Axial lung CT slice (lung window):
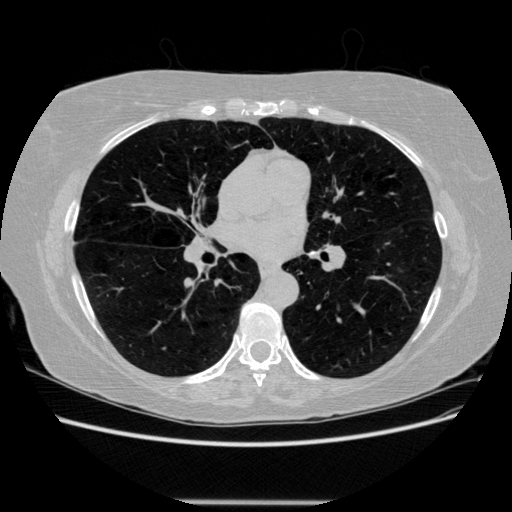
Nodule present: no